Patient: sex M, age 64
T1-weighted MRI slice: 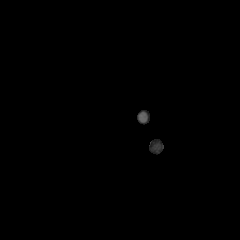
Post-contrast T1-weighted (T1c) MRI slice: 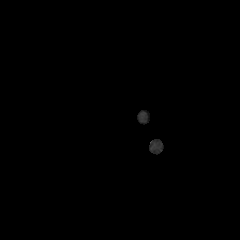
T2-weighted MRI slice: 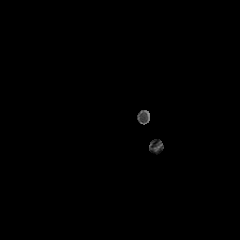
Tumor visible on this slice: no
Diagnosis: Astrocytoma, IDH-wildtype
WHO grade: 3